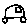
Label: car